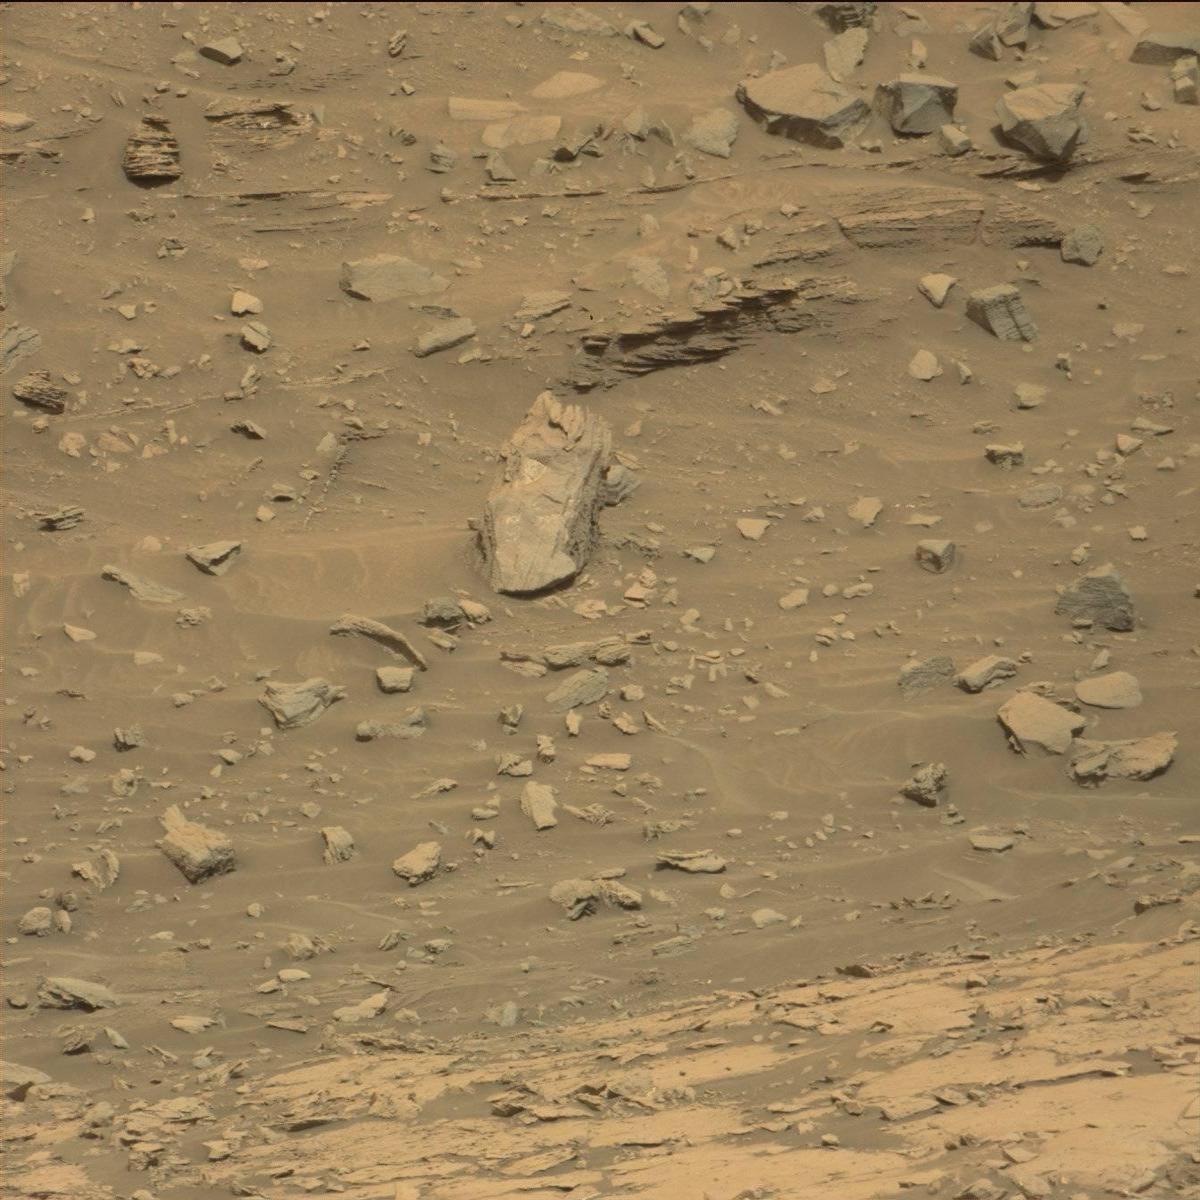
Terrain classes present: Bedrock, Rock, Sand / Soil